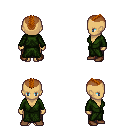
a pixel art fantasy rpg character, female body template, human, tanned skin, green robe, robe skirt, brunette short mohawk hairstyle, brown shoes, four views (front, back, left, right), 2x2 character sprite sheet, small pixel art, hard edges, no anti-aliasing